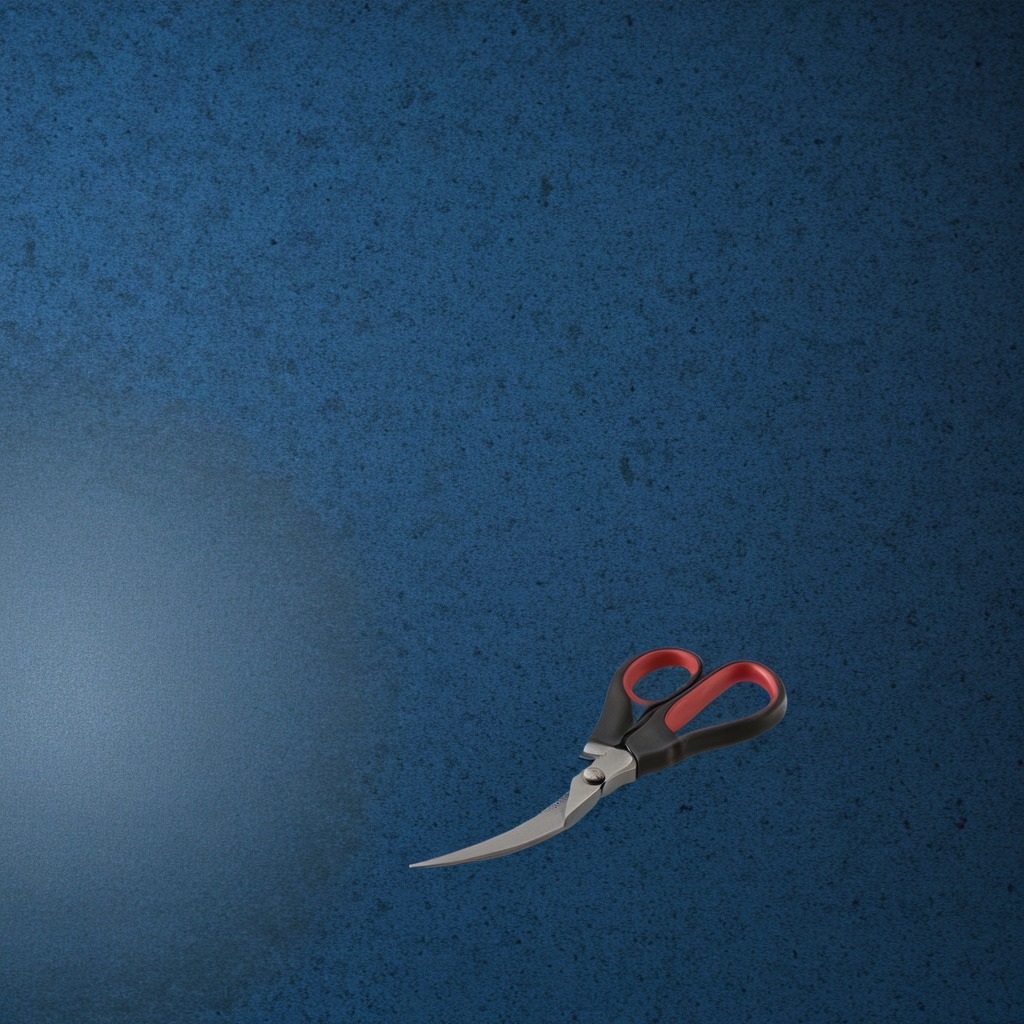
A scissor lying on the tabletop